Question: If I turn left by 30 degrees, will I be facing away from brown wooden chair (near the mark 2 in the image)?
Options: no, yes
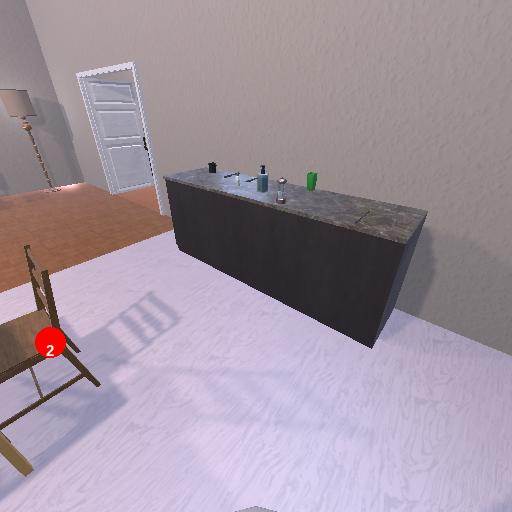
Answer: no